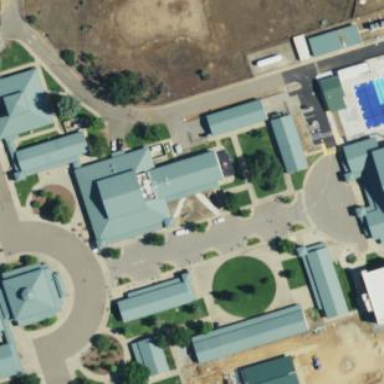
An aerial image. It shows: School building.